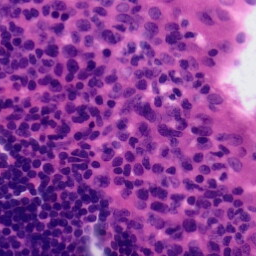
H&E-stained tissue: Tonsil